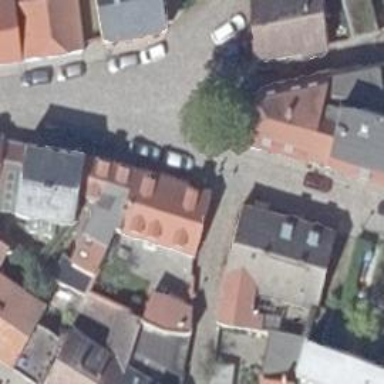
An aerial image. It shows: Alley classified as service road.